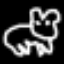
Label: frog